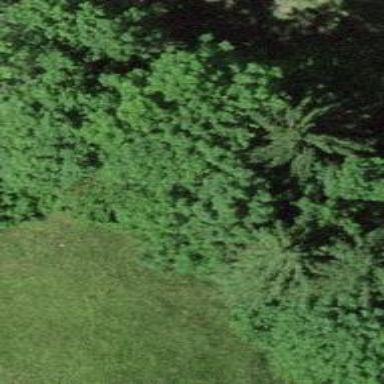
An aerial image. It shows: Forest with mixed leaf types and cycles.